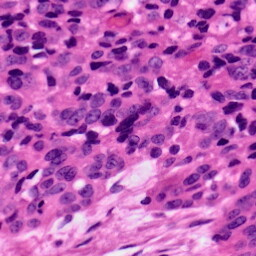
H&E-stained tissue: Ovarian